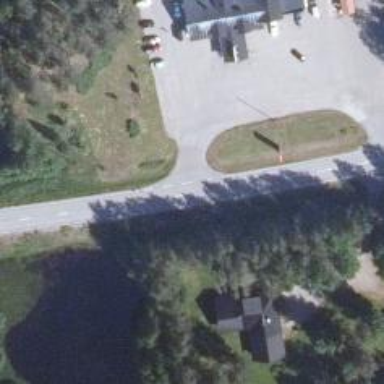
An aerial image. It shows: Asphalt road classified as primary highway.